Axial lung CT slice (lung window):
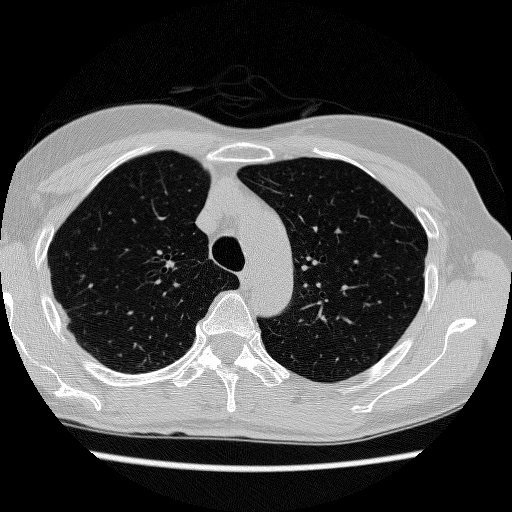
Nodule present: no